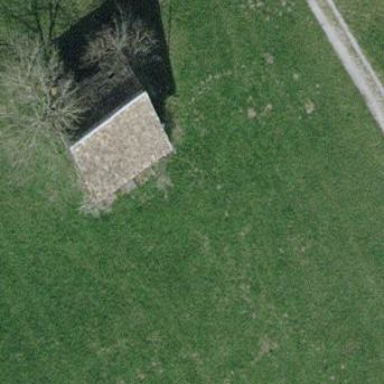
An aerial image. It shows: Farm auxiliary building.